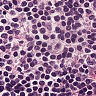
Metastatic tissue present: no